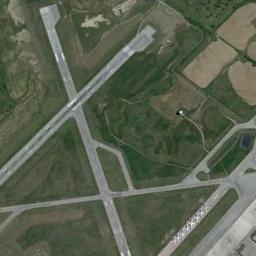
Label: airport